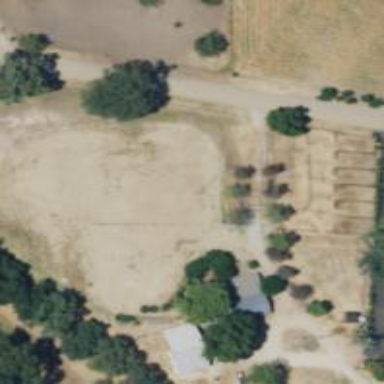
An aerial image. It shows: Farm designated for horse riding and equestrian sports.